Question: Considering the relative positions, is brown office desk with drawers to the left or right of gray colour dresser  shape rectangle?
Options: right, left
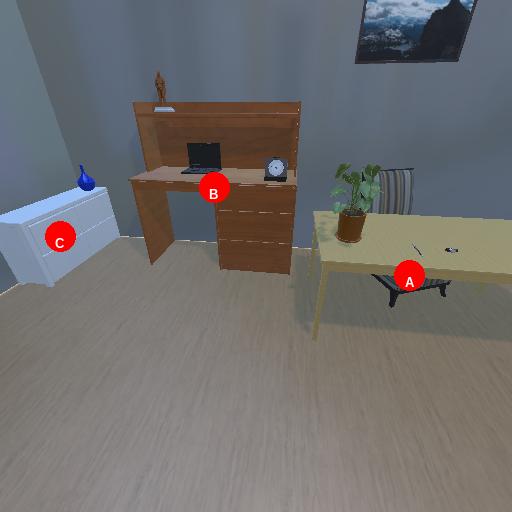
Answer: right